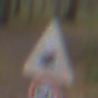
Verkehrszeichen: AmphibienwanderungLinks
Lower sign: Geschwindigkeit50
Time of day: MorningAfternoon
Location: Outdoor (Nature)
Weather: Overcast
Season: Autumn
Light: Natural